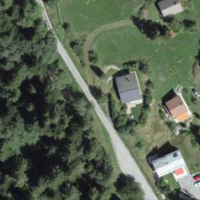
EUNIS habitat code: 43
Species observed at this site:
Apatura iris
Filipendula ulmaria